Question: Hi there I have a table in which combination of three fields is 'unique'. I want to put the check of duplication on this combination. Table looks like

I know how to validate single field, But how to validate the combination is not know. To validate one field I use the following function
'''
public function isValid($data) {
// Options for name field validation
$options = array(
'adapter' => Zend_Db_Table::getDefaultAdapter(),
'table' => 'currencies',
'field' => 'name',
'message'=> ('this currency name already exists in our DB'),
);
// Exclude if a id is given (edit action)
if (isset($data['id'])) {
$options['exclude'] = array('field' => 'id', 'value' => $data['id']);
}
// Validate that name is not already in use
$this->getElement('name')
->addValidator('Db_NoRecordExists', false, $options
);
return parent::isValid($data);
}
'''
Will any body guide me how can I validate duplication on combined fields?
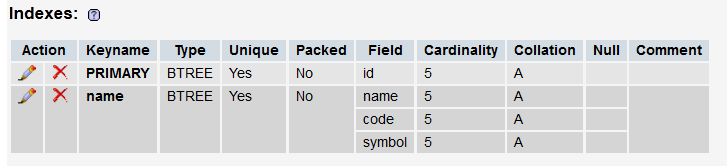
Answer: There is no ready to use validator for this, as far as I know. You have either to write your own, or do a check with SQL-query with three conditions (one for each field).